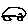
Label: car